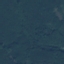
Label: Forest